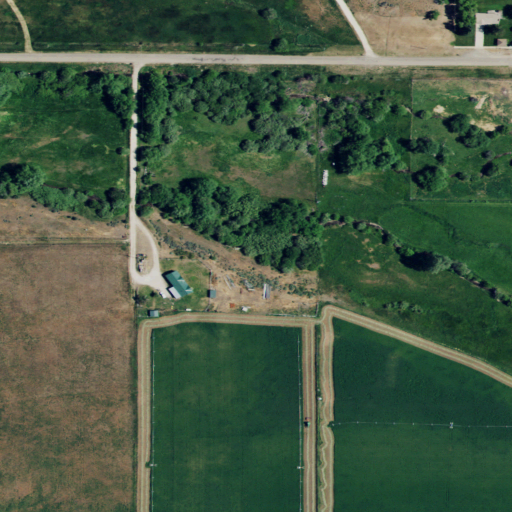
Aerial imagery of valley in Idaho named Paris Canyon containing cultivated crops, pasture, woody wetlands, open development, shrub, and low intensity development